Question: Given a colorpicker that looks like so:

I am trying to calculate the HSL values given the x and y position of the cursor plus the hue from the slider on the right. My math skills are pretty weak, and although what I have is close, trying to grab a really light full-strength colour is troublesome, (it ends up being too gray). This is the current function I'm using:
'''
getHSL = function(h, x, y) {
var hsl, hue, lightness, saturation;
hue = parseInt(h, 10);
if (hue === 360) {
hue = 0;
}
saturation = x;
lightness = (50 * (1 - (x / 100)) + 50) * (1 - (y / 100));
hue = Math.round(clamp(hue, 0, 360));
saturation = Math.round(clamp(saturation, 0, 100));
lightness = Math.round(clamp(lightness, 0, 100));
hsl = {
hue: hue,
saturation: saturation,
lightness: lightness
};
return hsl;
};
'''
Is this the wrong way to do it? The results are actually very close to correct, but a tad off with really light full-strength colors.
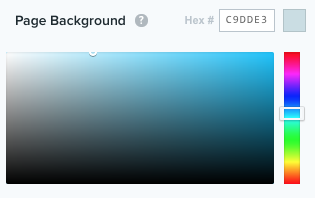
Answer: It looks like your colour picker is expressed in the HSV (Hue/Saturation/Value) coordinates.
Wikipedia has a decent article on this and you can work out the conversion formula from the information given there.
Alternatively a quick search on Google returns, e.g., this page with a formula that you can use to convert HSV to HSL: <URL>. Assuming that your 'x' and 'y' both run from 0 to 100, the calculation should read:
'''
hsv_value = 1 - (y / 100);
hsv_saturation = x / 100;
lightness = (hsv_value / 2) * (2 - hsv_saturation);
saturation = (hsv_value * hsv_saturation) / (1 - Math.abs(2 * lightness - 1));
'''
This returns 'saturation' and 'lightness' in the range [0,1]. Also, why are you 'clamp'ing your 'x' and 'y' coordinates?